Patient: sex M, age 64
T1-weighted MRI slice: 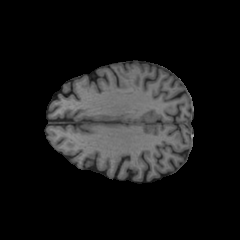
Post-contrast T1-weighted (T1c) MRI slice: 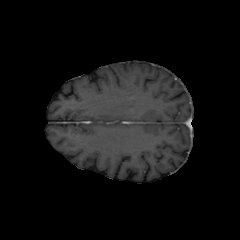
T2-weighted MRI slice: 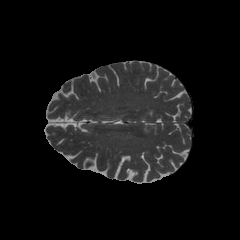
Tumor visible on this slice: no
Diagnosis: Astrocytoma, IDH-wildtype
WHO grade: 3